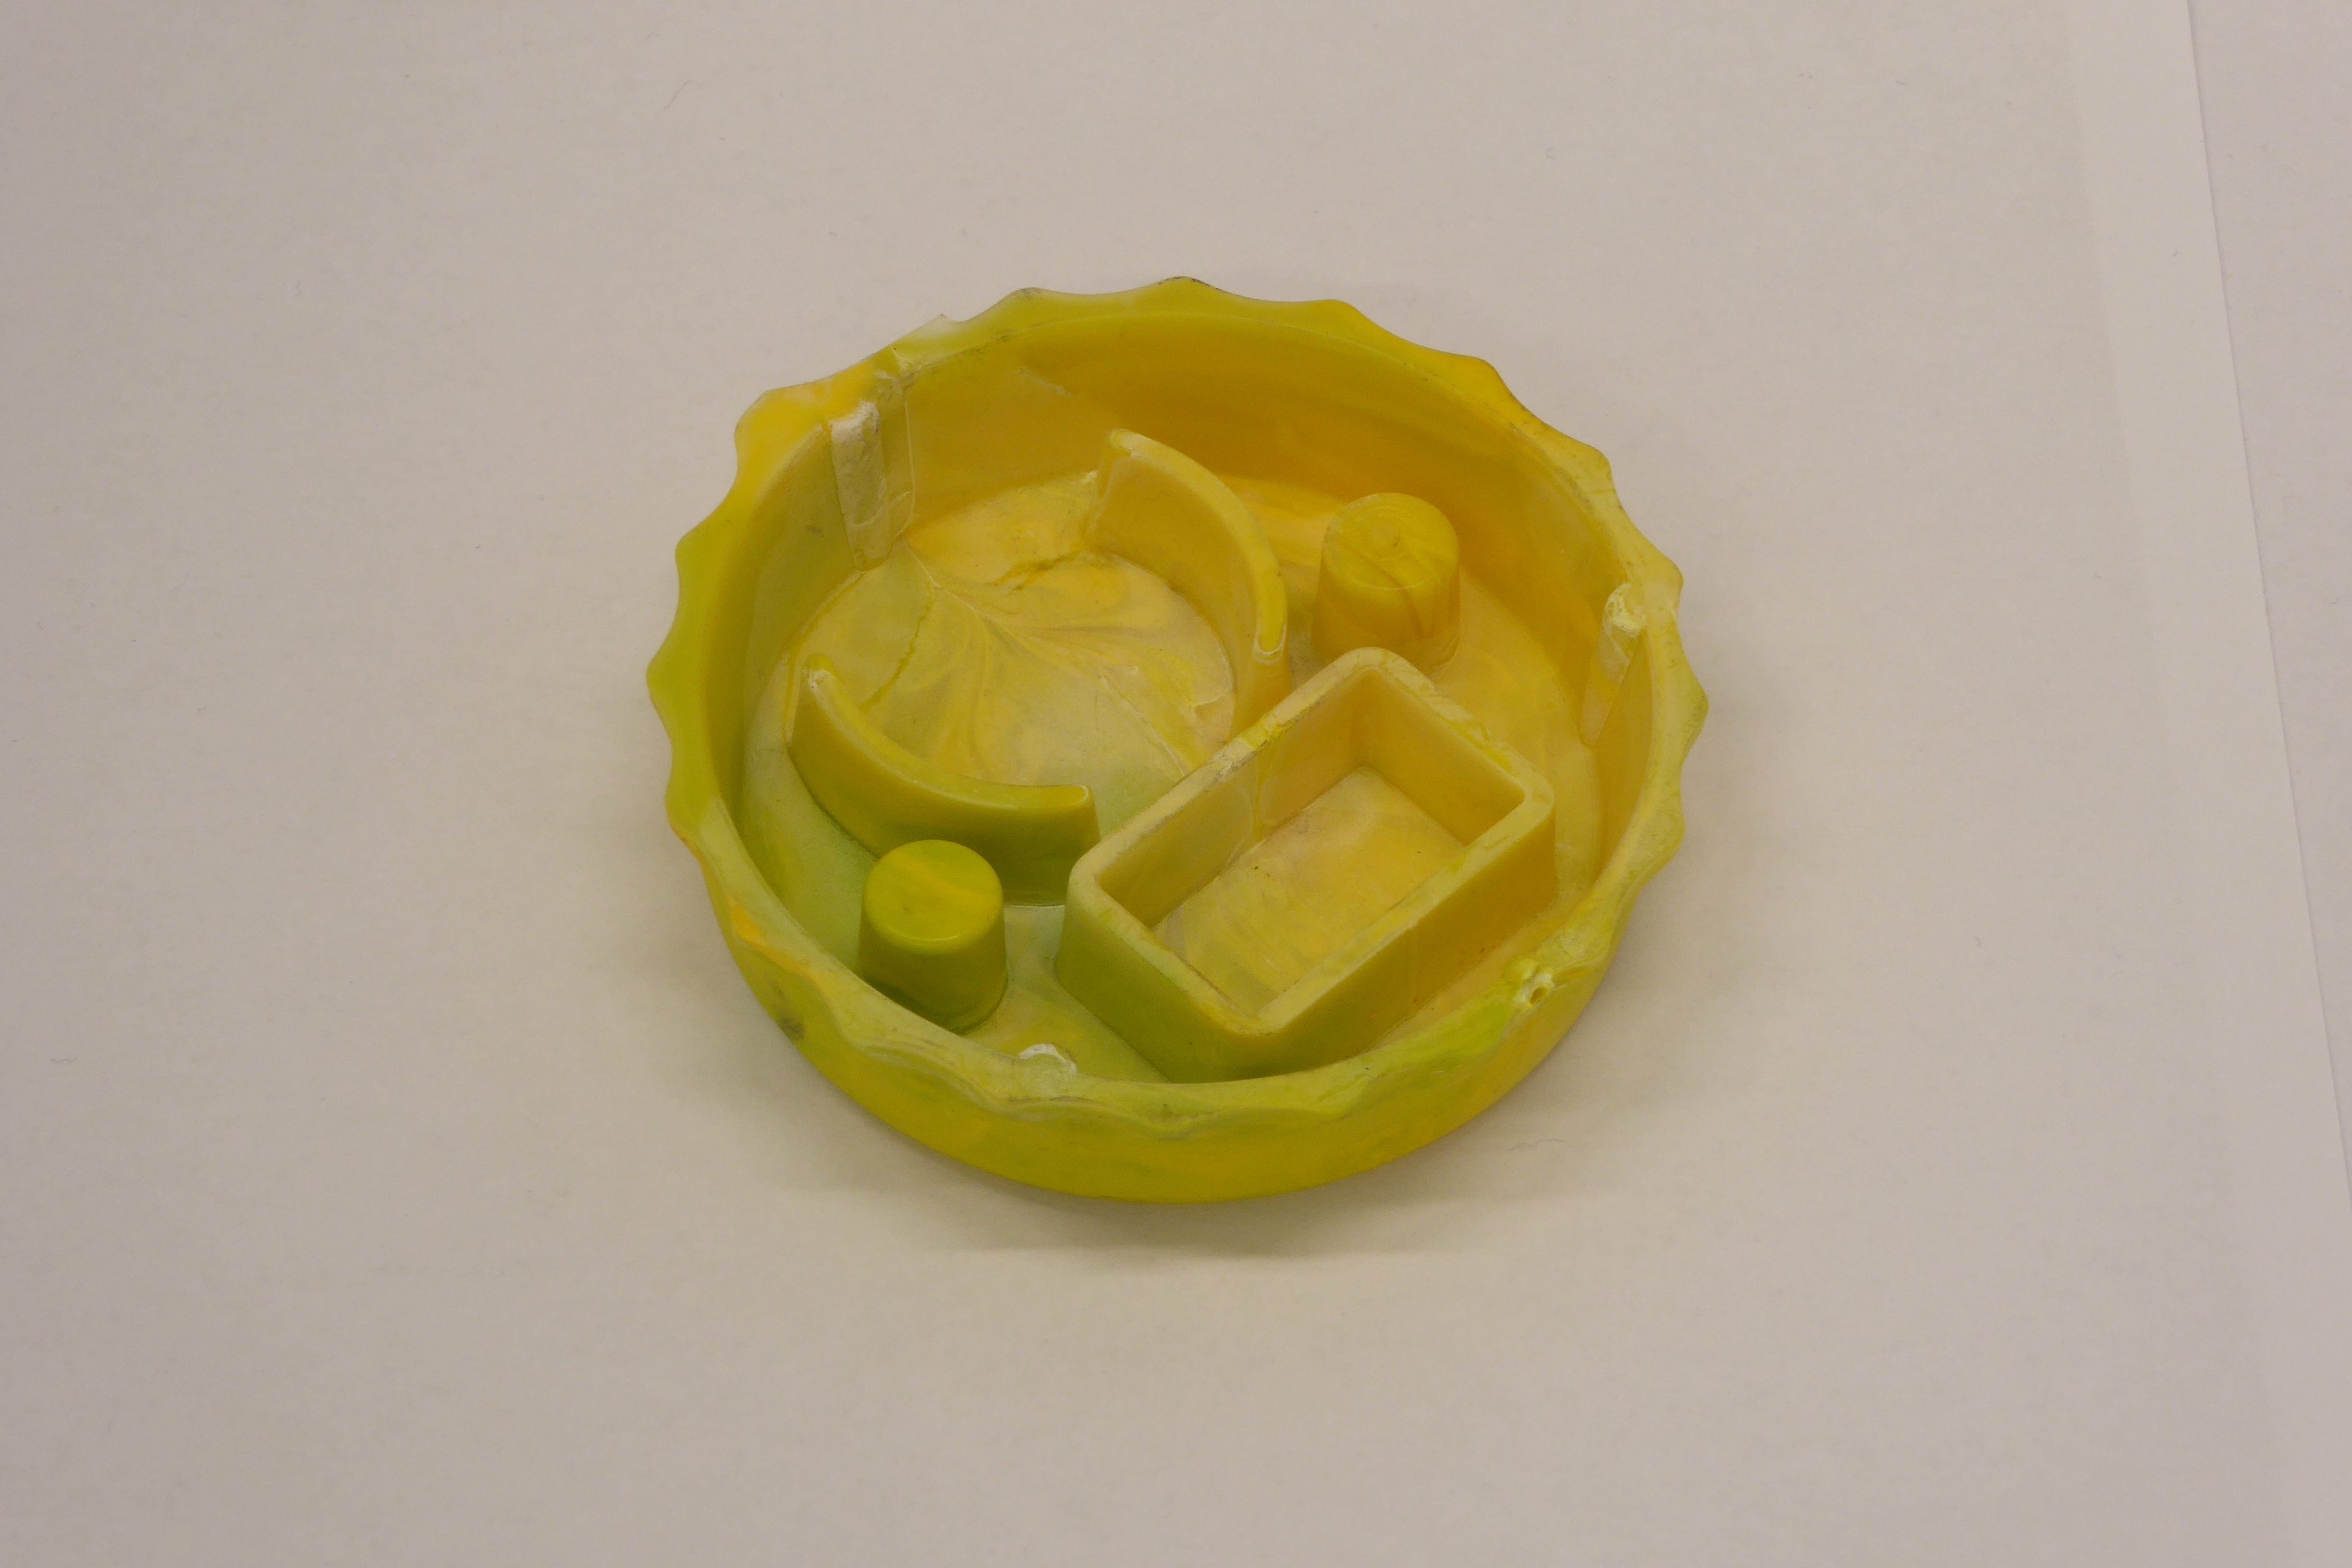
Label: Bottle Opener - Cover